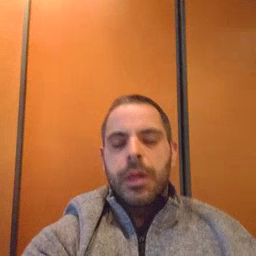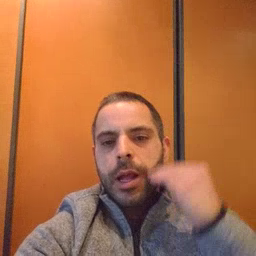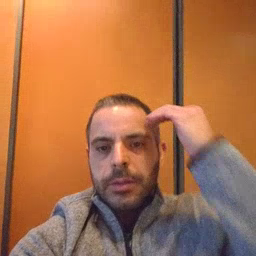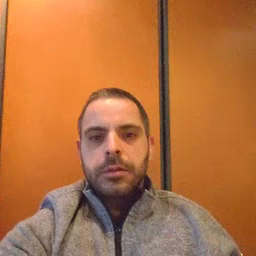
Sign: head